Interaction volume radius: 10 \u00c5
Interaction volume height: 15 \u00c5
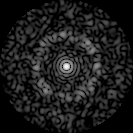
Disorder parameter: 0.8508